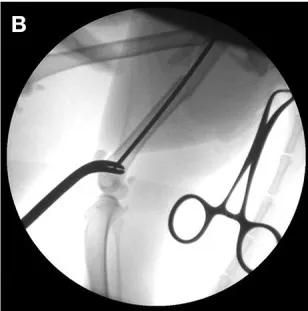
Intraoperative fluoroscopic series showing closed reduction and implant insertion in a 2-year-old cat with a comminuted proximal femur fracture. It stabilizes the proximal and the distal femoral diaphyseal fragments.
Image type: radiology (x_ray)